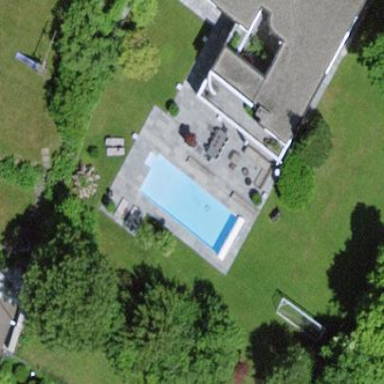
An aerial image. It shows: Swimming pool located in leisure land.